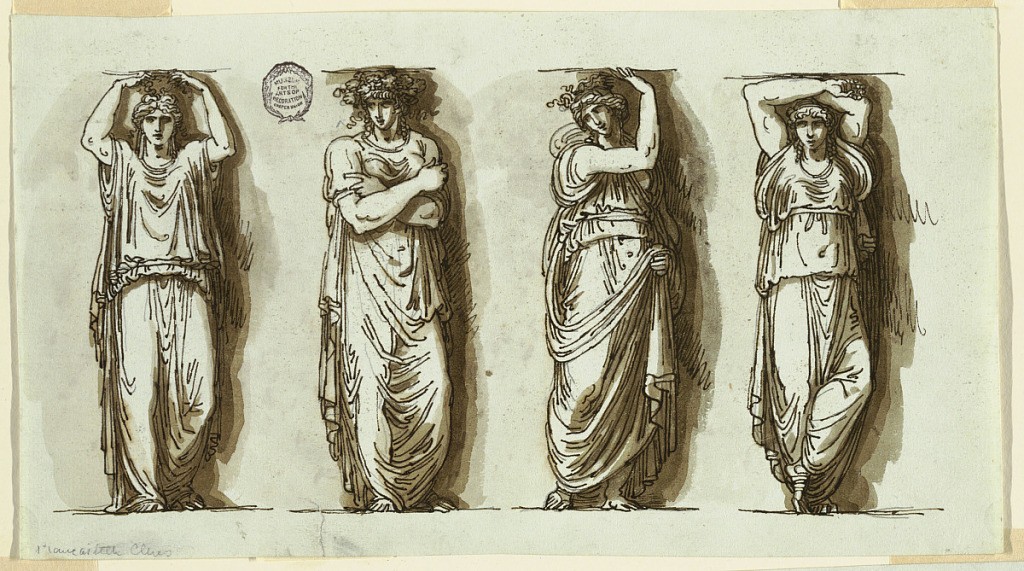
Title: Four Caryatids
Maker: Felice Giani, Italian, 1758–1823
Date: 1800–1825
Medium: Pen and dark brown ink, brush with sepia wash over traces of graphite on light blue laid paper
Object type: Drawing
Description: Figures one beside the other; first and fourth raising both arms; third raises right; second figure crosses arms.